Brain MRI, t1w sequence, axial 2D slice.
Patient: age 35, sex F, weight 78 kg, height 1.78 m
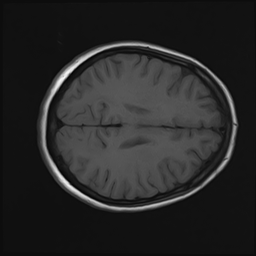